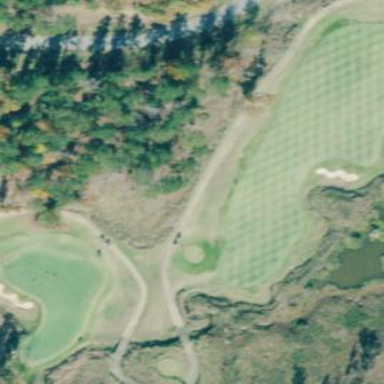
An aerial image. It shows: Rough grassy area used for golf.